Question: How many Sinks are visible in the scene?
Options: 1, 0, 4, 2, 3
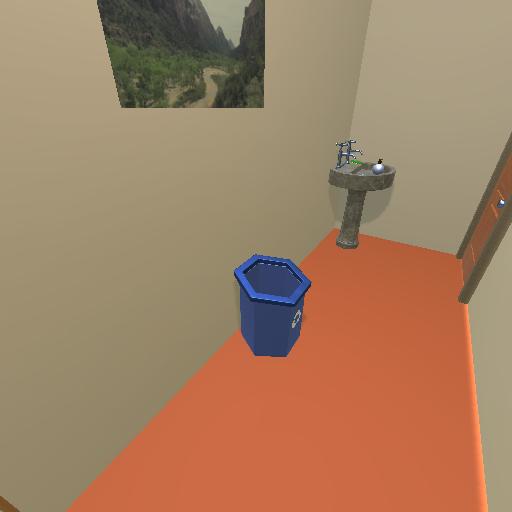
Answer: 1